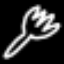
Label: fork